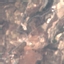
Land use / land cover: PermanentCrop